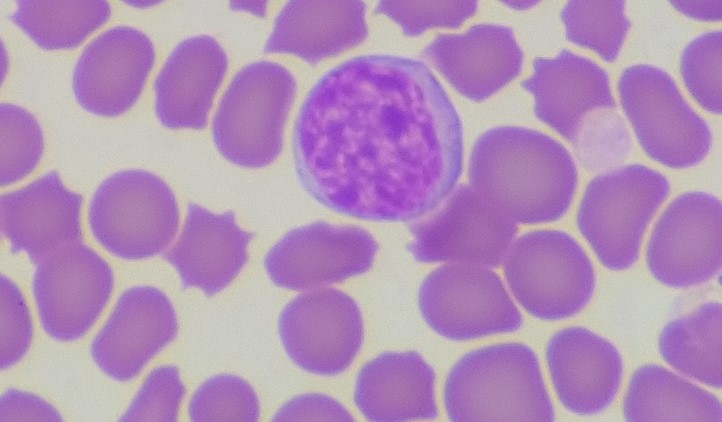
White blood cell type: Lymphocyte